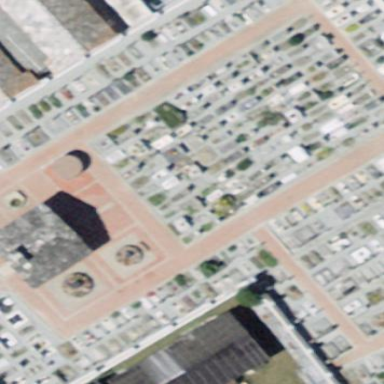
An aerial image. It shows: Cemetery.